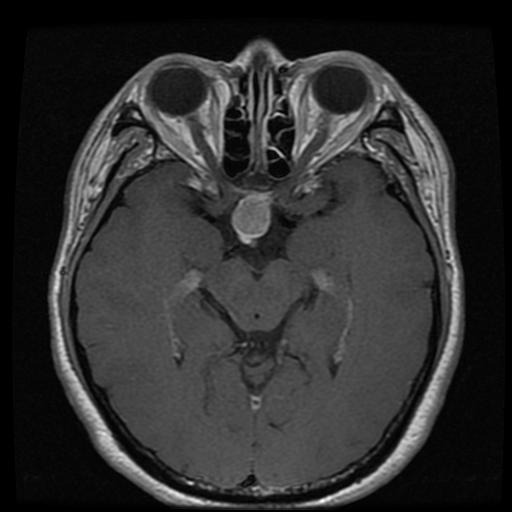
Label: pituitary